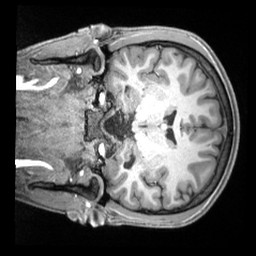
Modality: T1w
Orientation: coronal
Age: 21
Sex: male
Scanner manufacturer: siemens
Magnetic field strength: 3 T
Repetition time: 2.4 s
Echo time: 0.00226 s